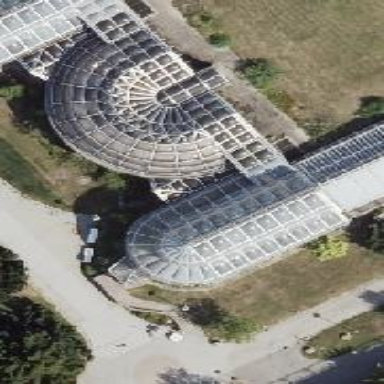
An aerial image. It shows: Greenhouse.